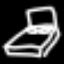
Label: bed